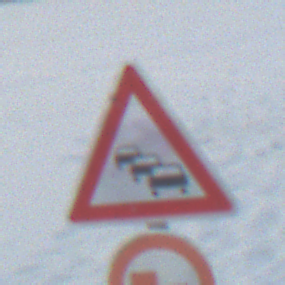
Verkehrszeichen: Stau
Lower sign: UeberholverbotKraftfahrzeuge
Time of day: SunriseSunset
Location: Outdoor (Nature)
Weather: PartlyCloudy
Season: NotSpecified
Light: Natural